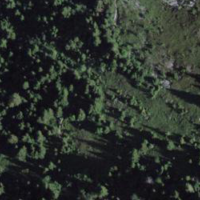
EUNIS habitat code: 43
Species observed at this site:
Lathyrus vernus
Pimpinella major
Hieracium villosum